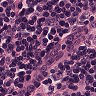
Metastatic tissue present: yes